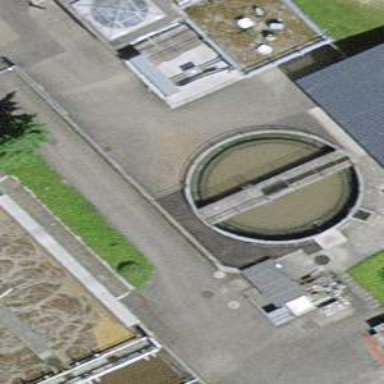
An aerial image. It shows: Body of wastewater.